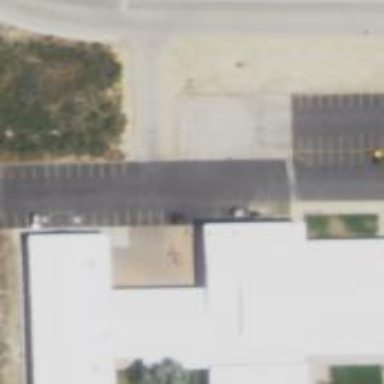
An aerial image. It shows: School building.